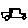
Label: car